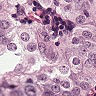
Metastatic tissue present: yes